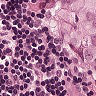
Metastatic tissue present: yes